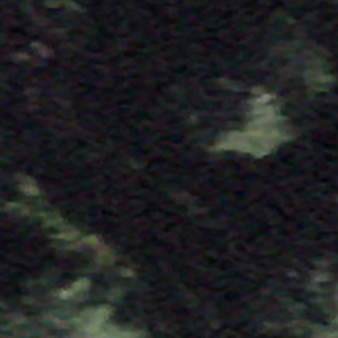
Label: other